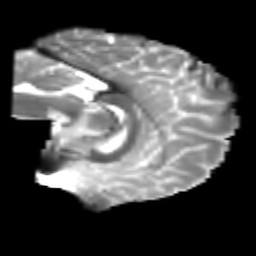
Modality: T2w
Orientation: sagittal
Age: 28
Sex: male
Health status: healthy